Field crop: maize
Growth stage: 2
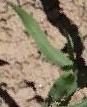
Species: maize